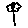
Label: flower